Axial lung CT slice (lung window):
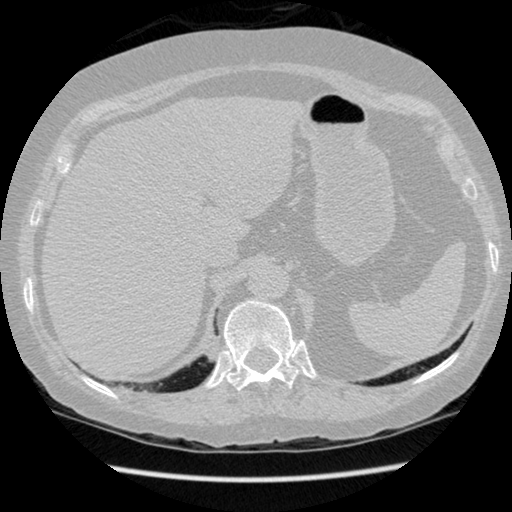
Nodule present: no